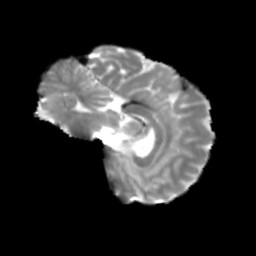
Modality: T2w
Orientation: sagittal
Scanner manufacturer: siemens
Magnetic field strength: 3 T
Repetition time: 4 s
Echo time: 0.0594 s